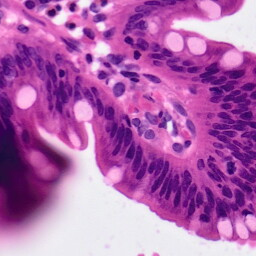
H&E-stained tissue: Pancreatic